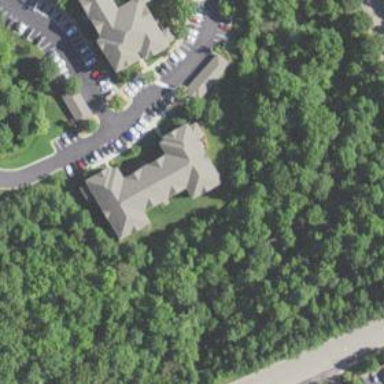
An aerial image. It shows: Commercial building.